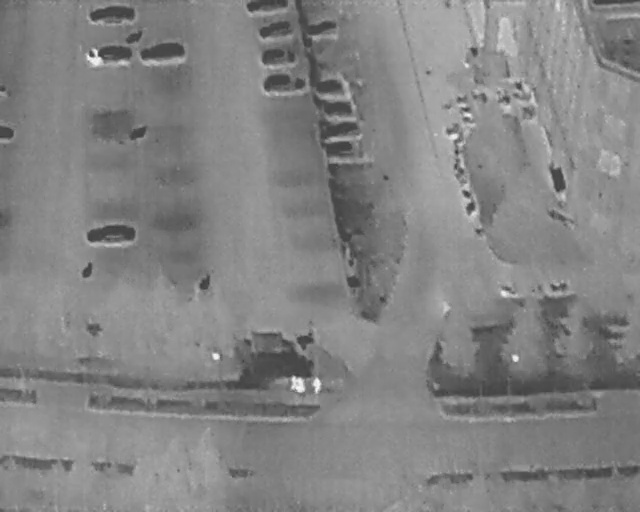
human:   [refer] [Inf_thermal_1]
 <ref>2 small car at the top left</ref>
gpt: <box>[[0, 17, 1, 18, 2], [0, 24, 2, 27, 2]]</box>

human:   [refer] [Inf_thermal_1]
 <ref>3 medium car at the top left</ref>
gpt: <box>[[15, -1, 19, 7, 2], [15, 6, 18, 15, 2], [23, 5, 27, 15, 175]]</box>

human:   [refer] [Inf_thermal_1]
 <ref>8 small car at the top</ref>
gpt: <box>[[40, -2, 42, 5, 2], [41, 2, 44, 8, 175], [42, 7, 45, 14, 2], [49, 2, 51, 8, 167], [50, 13, 52, 19, 2], [51, 18, 54, 24, 2], [51, 21, 54, 29, 170], [52, 25, 54, 32, 2]]</box>

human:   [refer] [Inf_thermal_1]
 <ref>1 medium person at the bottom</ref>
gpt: <box>[[48, 74, 50, 76, 2]]</box>

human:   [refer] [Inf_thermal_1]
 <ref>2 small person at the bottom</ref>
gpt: <box>[[45, 74, 48, 75, 2], [44, 74, 47, 75, 2]]</box>